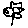
Label: flower